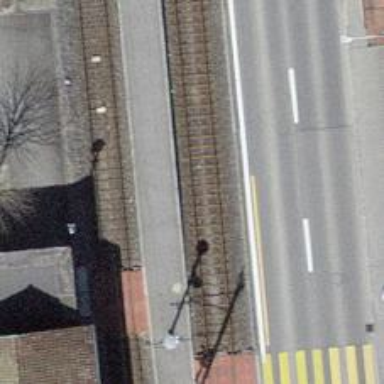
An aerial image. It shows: Public transport stop position along the railway.